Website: home-depot
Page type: customer-info-address
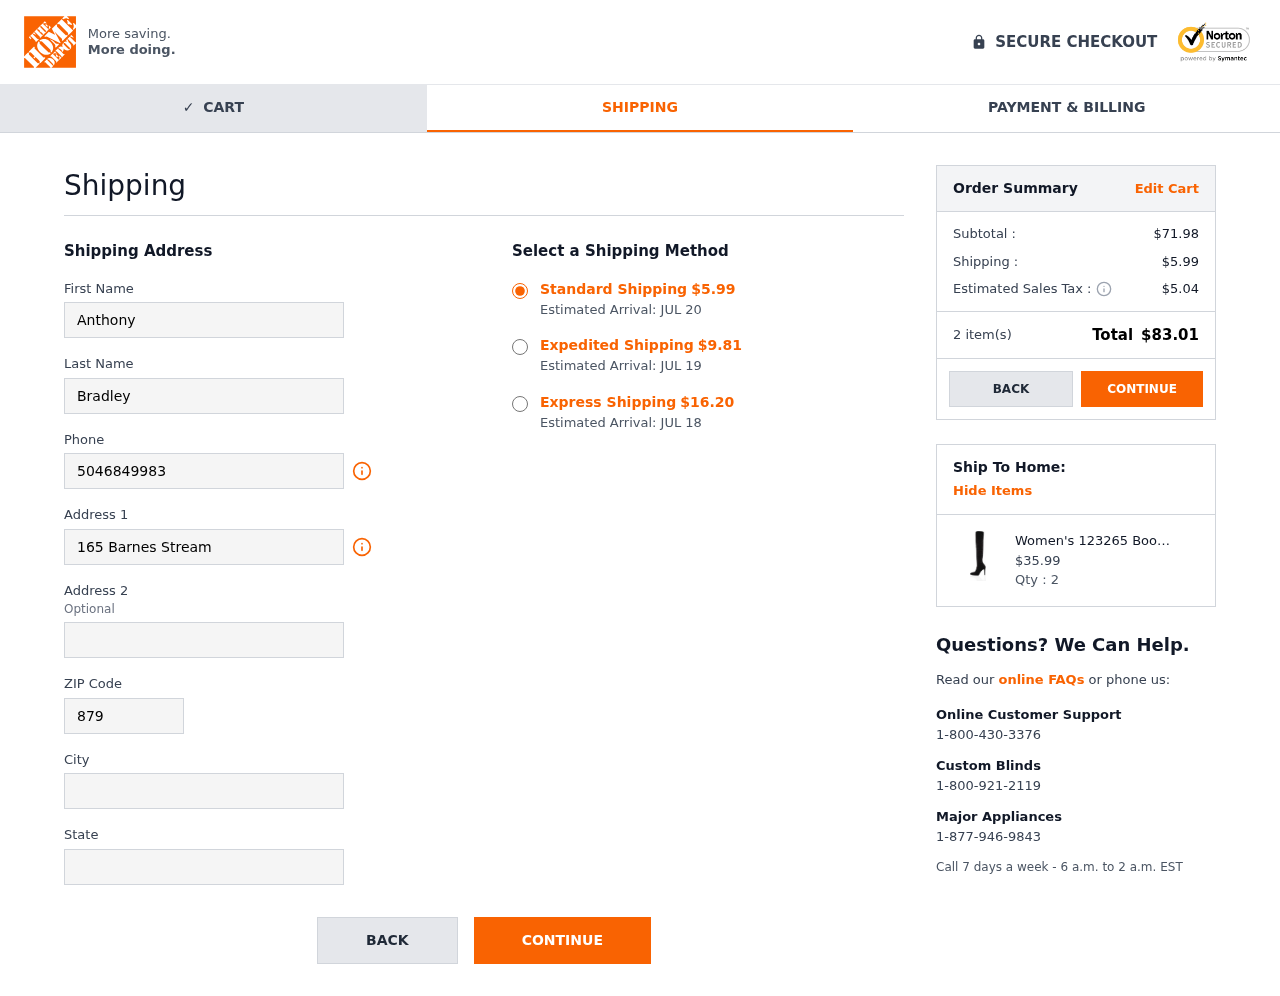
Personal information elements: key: PII_CITY
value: South Andrea
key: PII_FIRSTNAME
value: Anthony
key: PII_LASTNAME
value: Bradley
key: PII_PHONE
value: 5046849983
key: PII_POSTCODE
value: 87913
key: PII_STATE
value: Arizona
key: PII_STREET
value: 165 Barnes Stream
Product elements: key: PRODUCT1_NAME
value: Women's 123265 Boots, Black, 7 UK
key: PRODUCT1_PRICE
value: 35.99
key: PRODUCT1_QUANTITY
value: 2
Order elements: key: ORDER_SHIPPING_COST
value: $5.99
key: ORDER_DELIVERY_DATE
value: Estimated Arrival: JUL 20
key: ORDER_SHIPPING_COST_EXPEDITED
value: $9.81
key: ORDER_DELIVERY_DATE_EXPEDITED
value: Estimated Arrival: JUL 19
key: ORDER_SHIPPING_COST_EXPRESS
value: $16.20
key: ORDER_DELIVERY_DATE_EXPRESS
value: Estimated Arrival: JUL 18
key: ORDER_SUBTOTAL
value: $71.98
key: ORDER_TAX
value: $5.04
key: ORDER_NUM_ITEMS
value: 2 item(s)
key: ORDER_TOTAL
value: $83.01